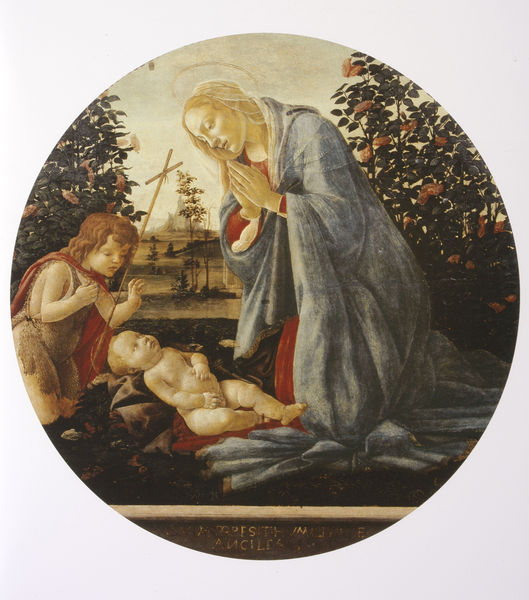
Titel: Maria in Anbetung des Kindes mit Johannes d. Täufer als Kind
Künstler: Sandro Botticelli
Standort: Piacenza
Institution: Musei Civici, Palazzo Farnese
Schlagwörter: baum, berg, blau, blätter, gemälde, gott, himmel, laub, nackt, umhang, wasser, weiß, wolken, bäume, fluss, gelb, landschaft, see, blumen, braun, frau, hintergrund, kleid, licht, marmor, profil, blick, blüten, dame, rose, rosen, rot, schleier, tuch, malerei, barock, bibel, blass, falten, gesicht, inkarnat, johannes, täufer, bild, hände, öl, horizont, hügel, spiegelung, strauch, zweige, busch, büsche, gebüsch, kirche, sonne, sträucher, boden, gewand, gold, mantel, kind, mutter, pflanze, pflanzen, locken, renaissance, rosa, schräg, tal, kinder, kreis, rund, rundbild, tondo, engel, garten, fell, lächeln, schrift, liegen, italien, berge, baby, kissen, gefaltet, inschrift, junge, liegend, blühen, blütenblätter, knabe, kreuz, jungfrau, text, beschriftung, tanne, beten, gebet, altar, schein, heiligenschein, gefaltete hände, nimbus, christus, grab, jesus, pieta, christlich, knieend, mittelalter, rosenstrauß, andacht, religiös, florenz, rosenstrauch, lokalfarben, dürer, anbeten, heilig, maria, madonna, anbetung, betend, tempera, laube, bitten, aureole, verkündigung, rosenblüten, beg, rosenstock, säugling, rosenhecke, rondell, leonardo, lasierend, jesuskind, tondi, johannes der täufer, andachtsbild, italienisch, albrecht, heiligenschien, kreuzstab, glorie, geand, aura, heiligenkranz, boticelli, botticelli, rosenbüsche, christuskind, lippi, johannis, simon, alte pinakothek, textur, helige, wassr, gemädle, hortus conclusus, rosenbusch, behüten, passpartou, fellkleid, joannes der täufer, marua, rosenblumen, rossenstrauch, rsenhain, rosenhag, ro, johannres, johannes der täufer maria, johanns, mair